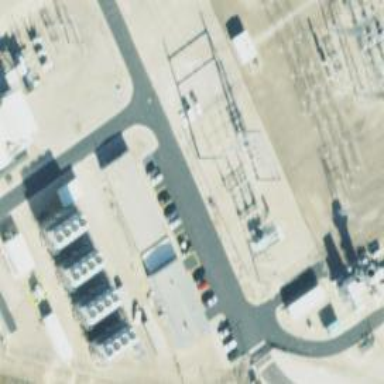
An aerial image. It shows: Switch used for power control.